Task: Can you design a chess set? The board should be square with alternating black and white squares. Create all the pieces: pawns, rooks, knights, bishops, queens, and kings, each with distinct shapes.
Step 4287:
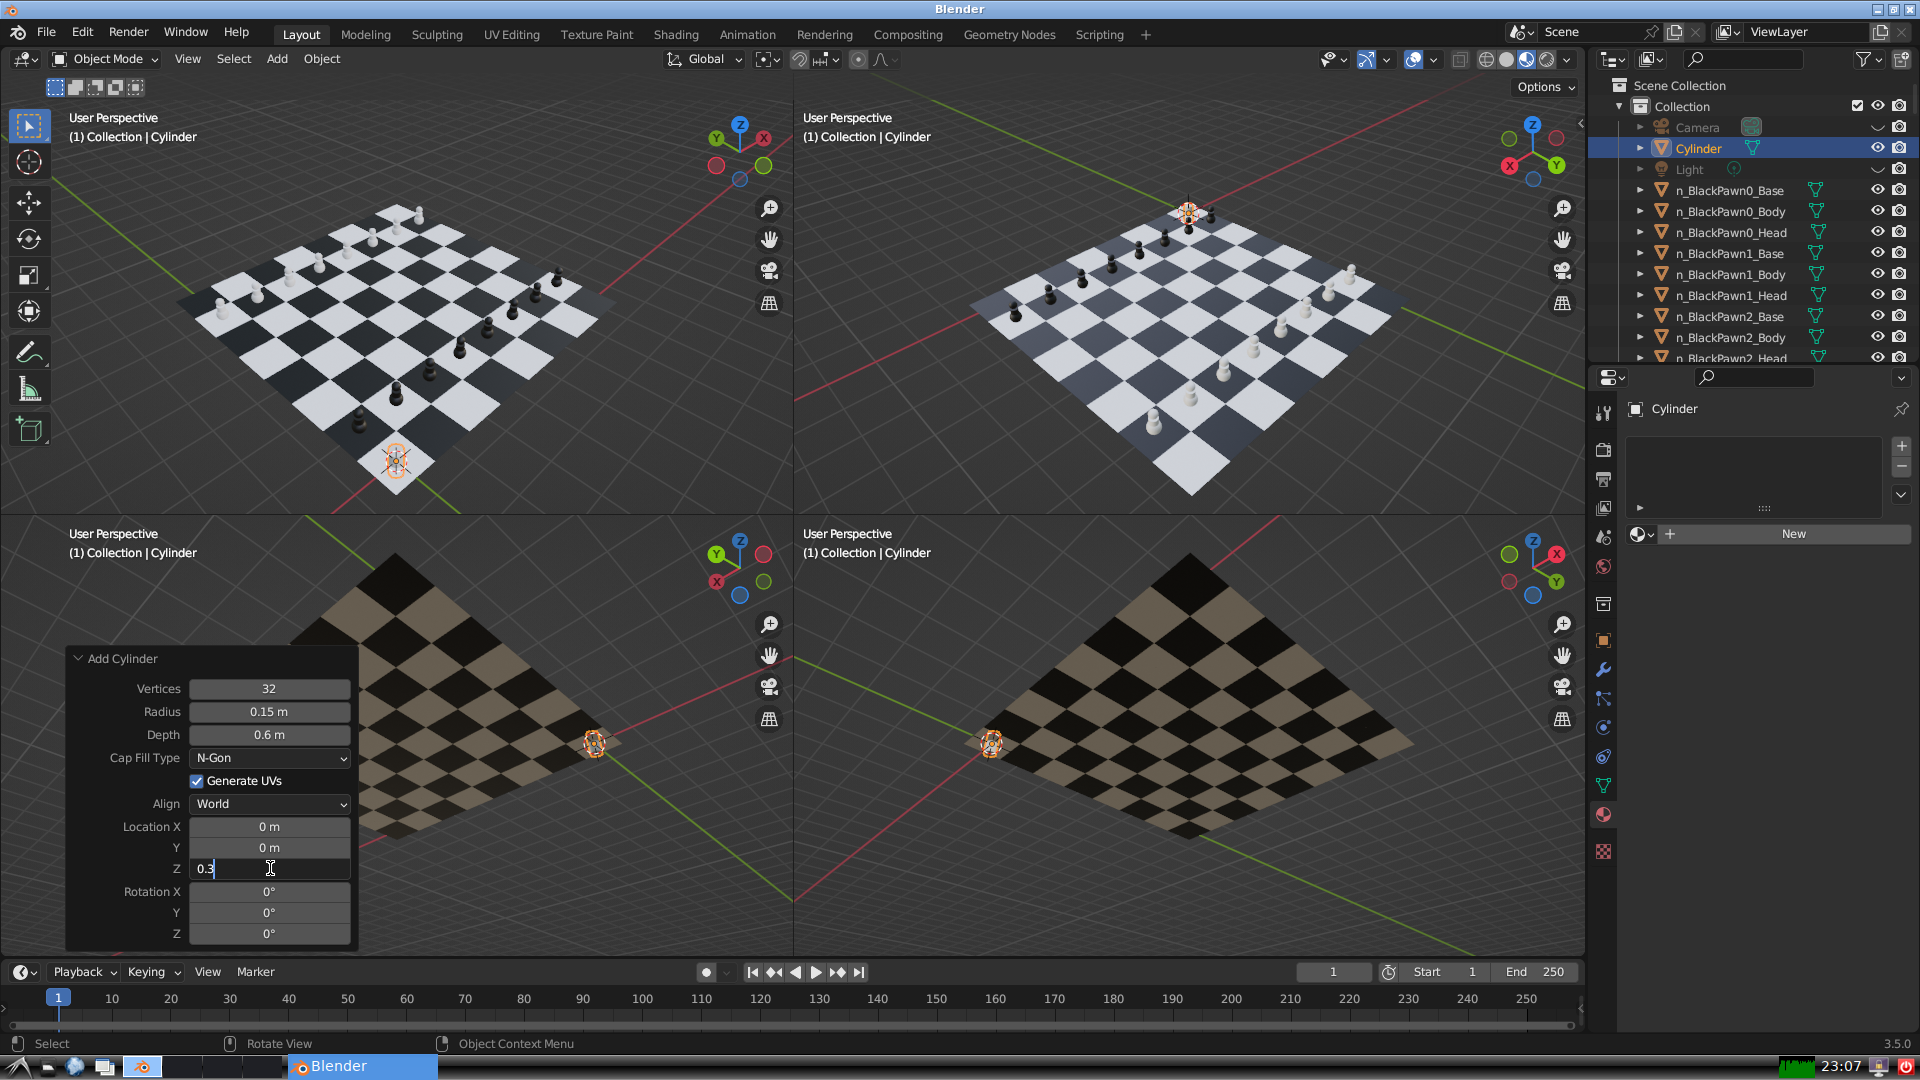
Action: {"key_press": ['Return']}